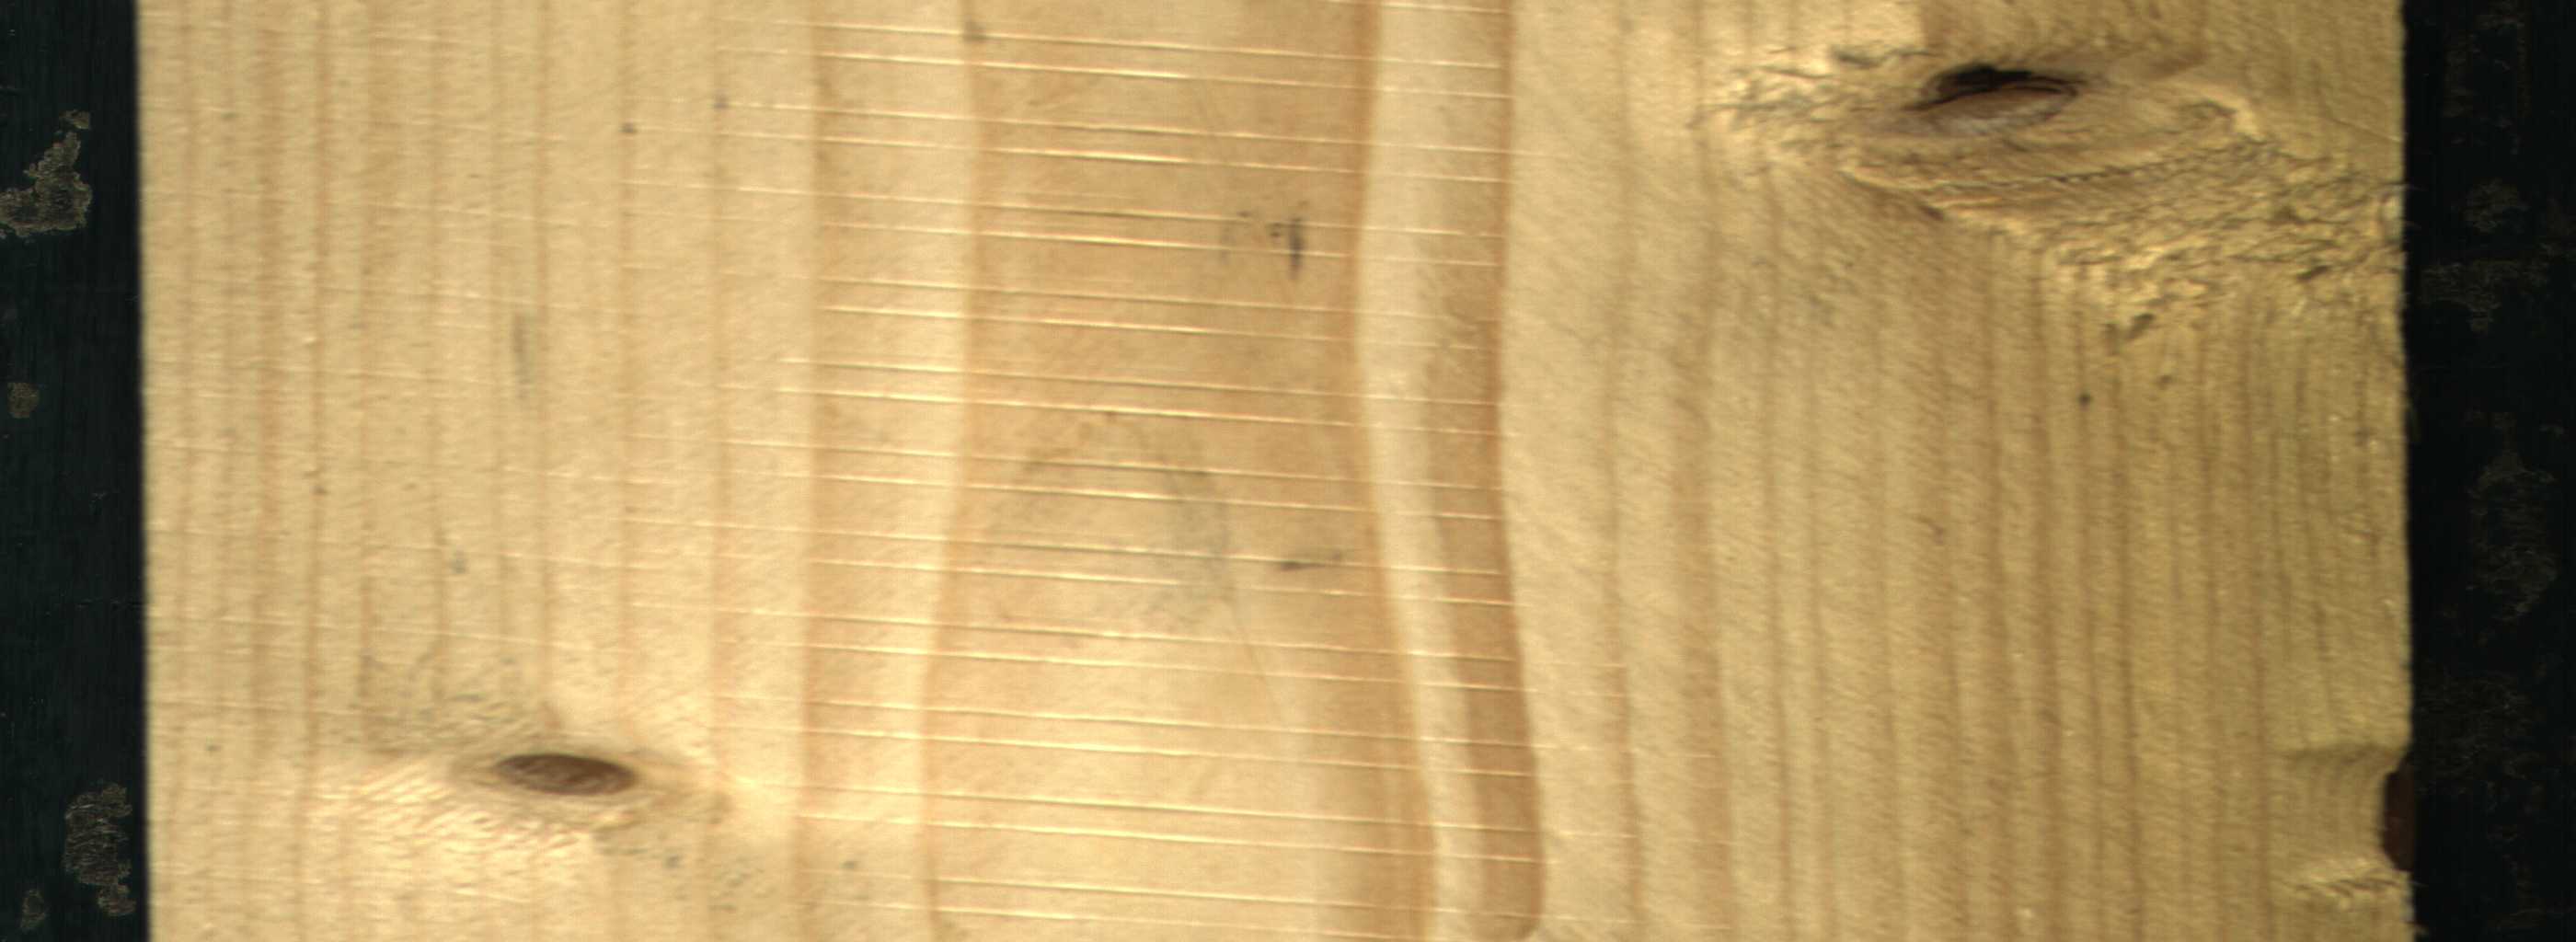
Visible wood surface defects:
Dead_Knot
Live_Knot